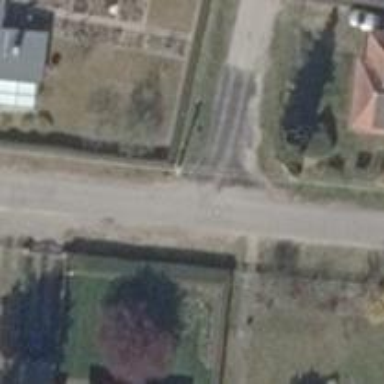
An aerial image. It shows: Residential road with asphalt surface.